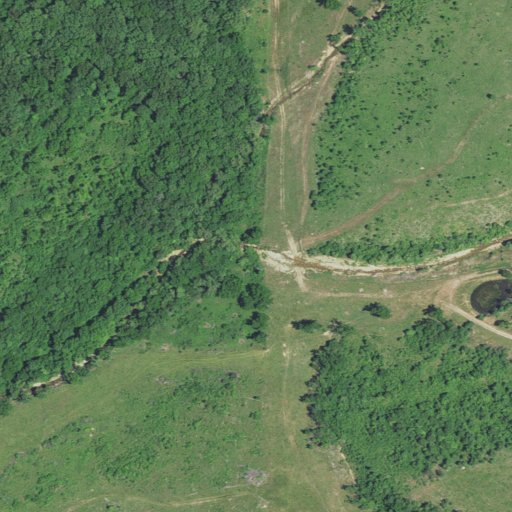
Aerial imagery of valley in Missouri named Jackson Hollow containing deciduous forest, shrub, pasture, and grassland